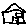
Label: house